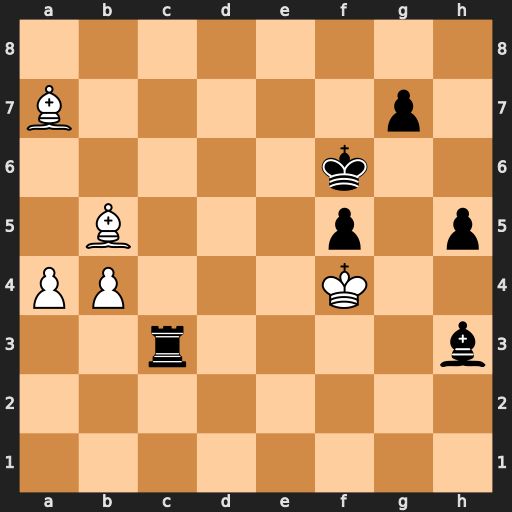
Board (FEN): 8/B5p1/5k2/1B3p1p/PP3K2/2r4b/8/8
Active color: w
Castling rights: -
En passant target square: -
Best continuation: Bd4+ Kf7 Bxc3